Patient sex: F
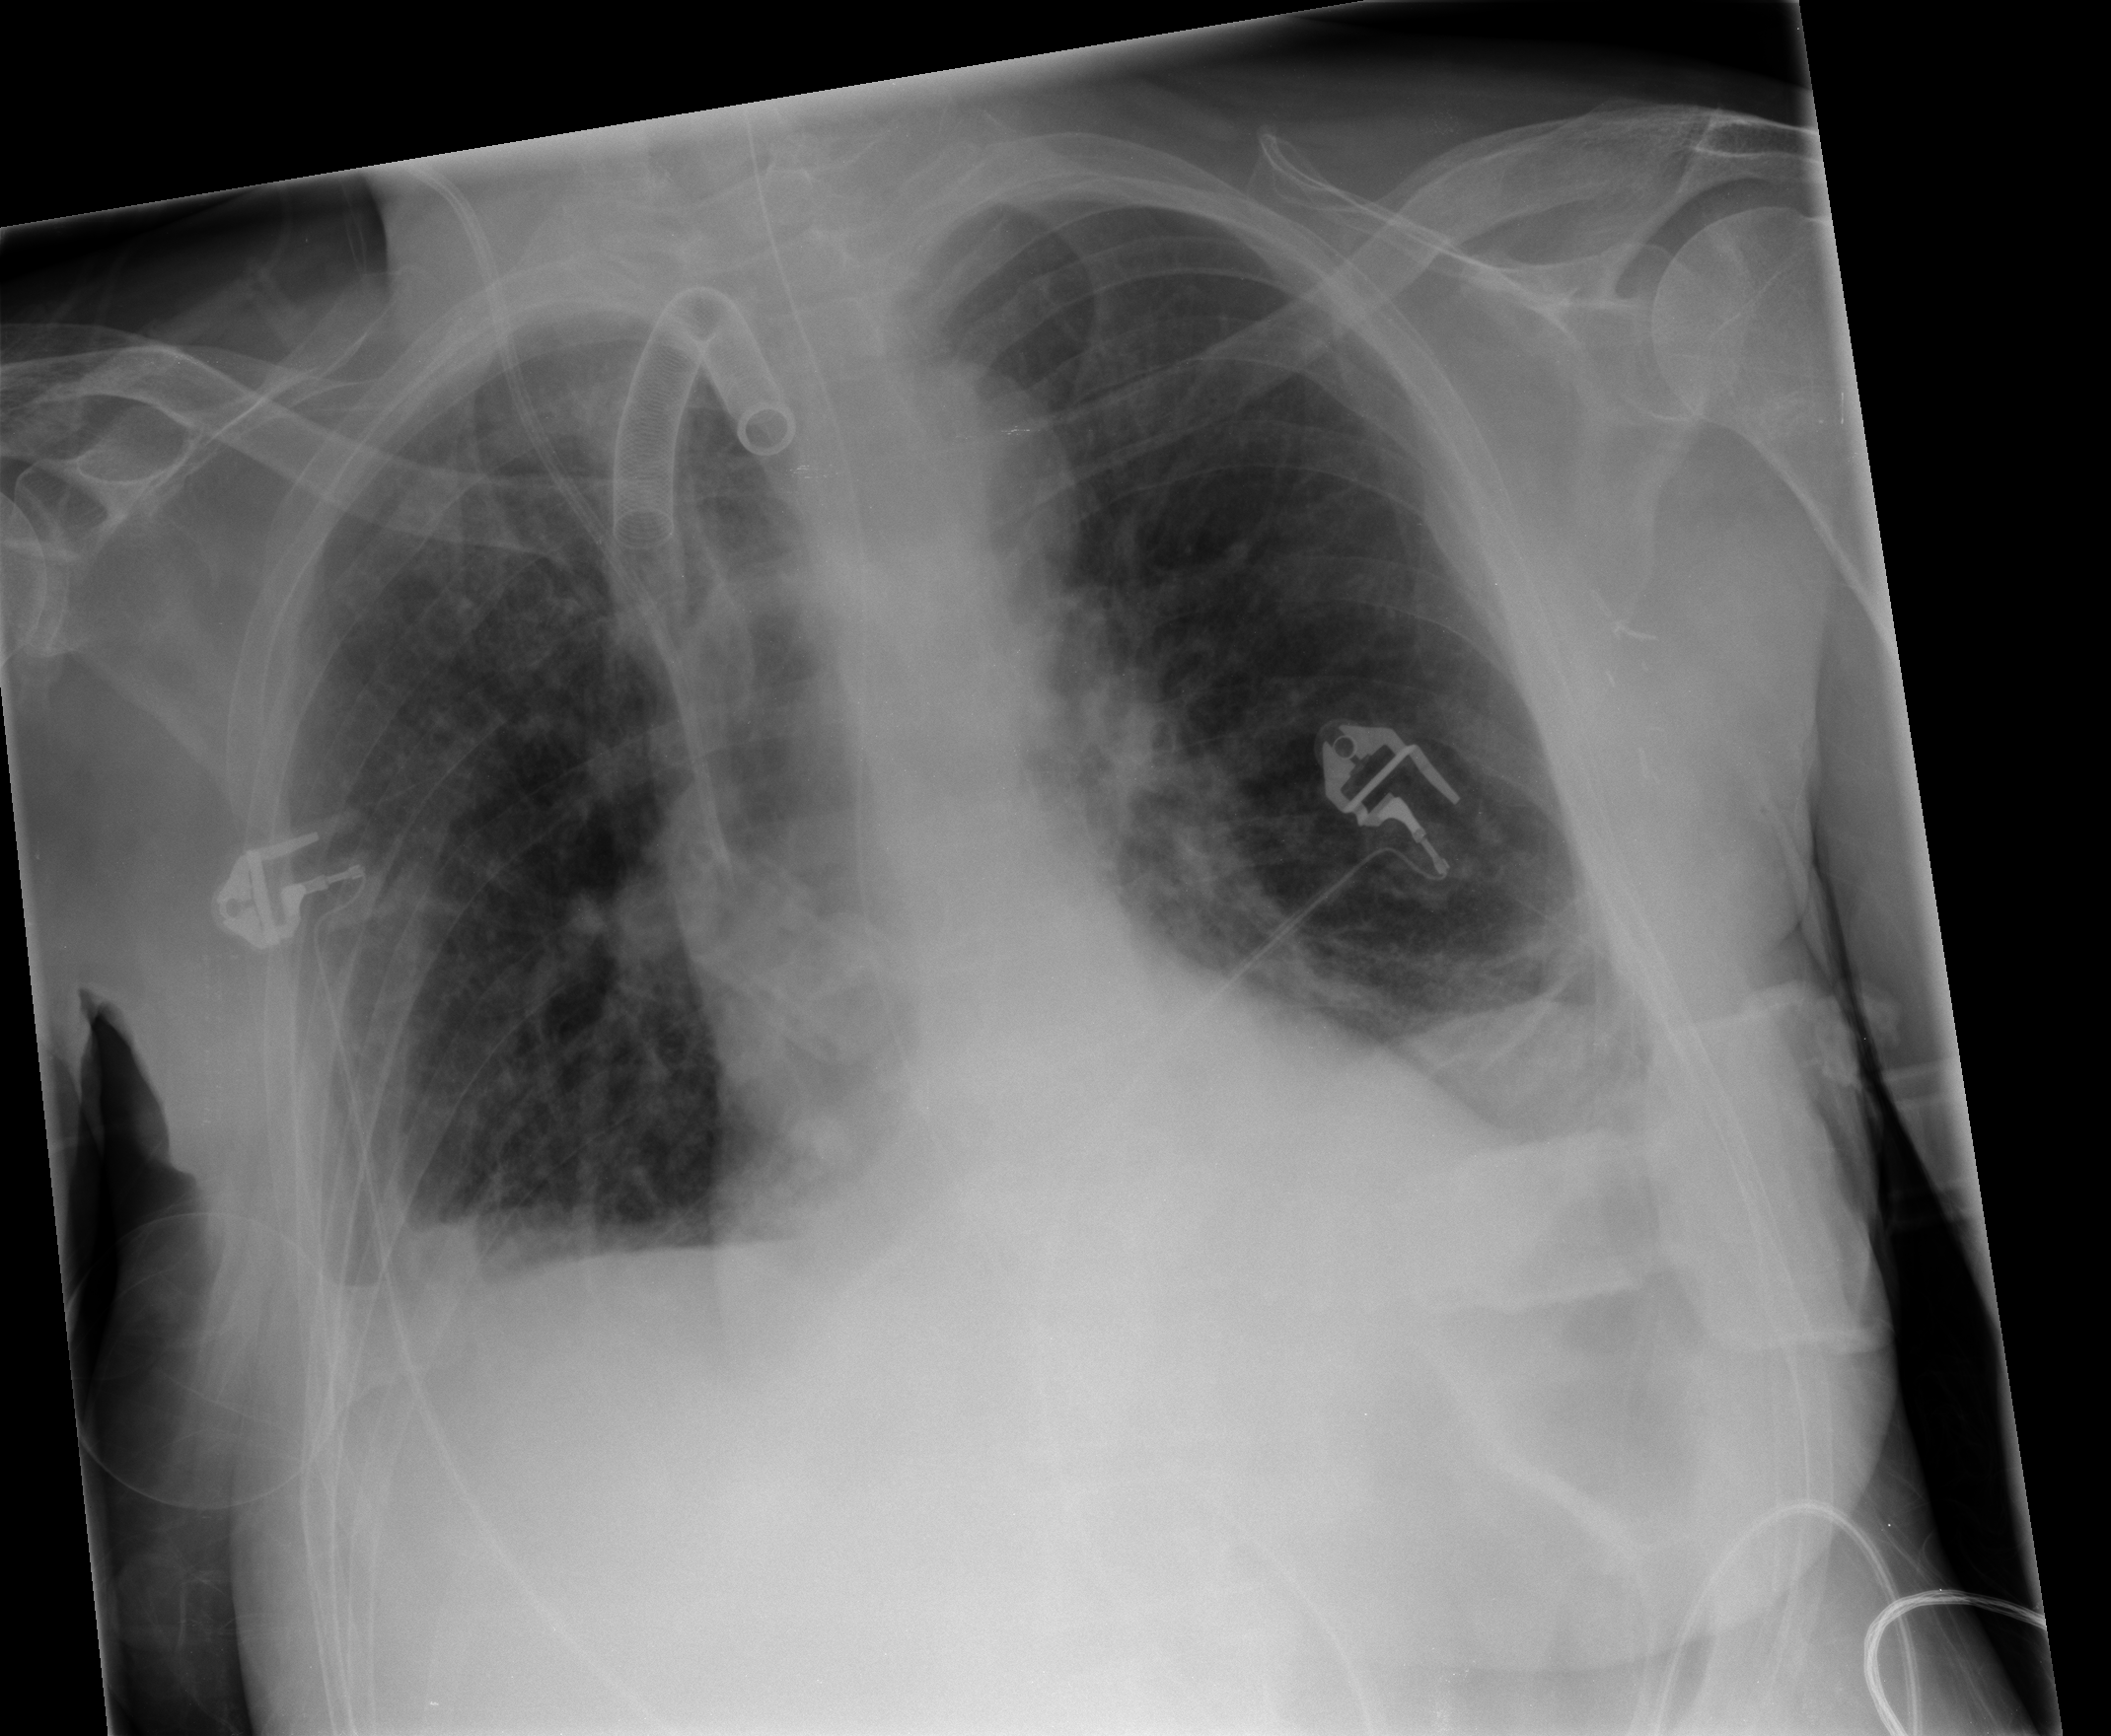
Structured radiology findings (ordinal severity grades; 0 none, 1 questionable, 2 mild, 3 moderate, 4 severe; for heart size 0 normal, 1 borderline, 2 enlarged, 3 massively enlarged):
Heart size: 1
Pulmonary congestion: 1
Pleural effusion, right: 1
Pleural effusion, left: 1
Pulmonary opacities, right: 1
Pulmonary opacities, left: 0
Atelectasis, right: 1
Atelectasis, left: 2